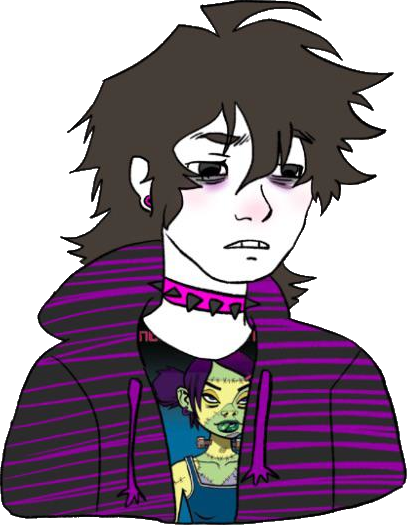
Label: 5_Twinkjak